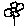
Label: flower